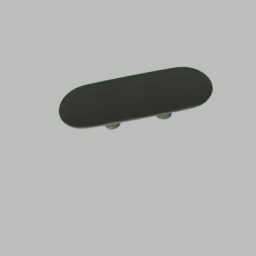
Label: furniture